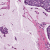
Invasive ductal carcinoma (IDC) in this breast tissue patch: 1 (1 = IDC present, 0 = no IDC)